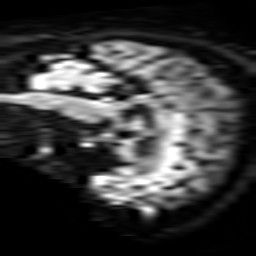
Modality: TRACE
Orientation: sagittal
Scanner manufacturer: philips
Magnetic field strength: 3 T
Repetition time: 3.945 s
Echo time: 0.06104 s